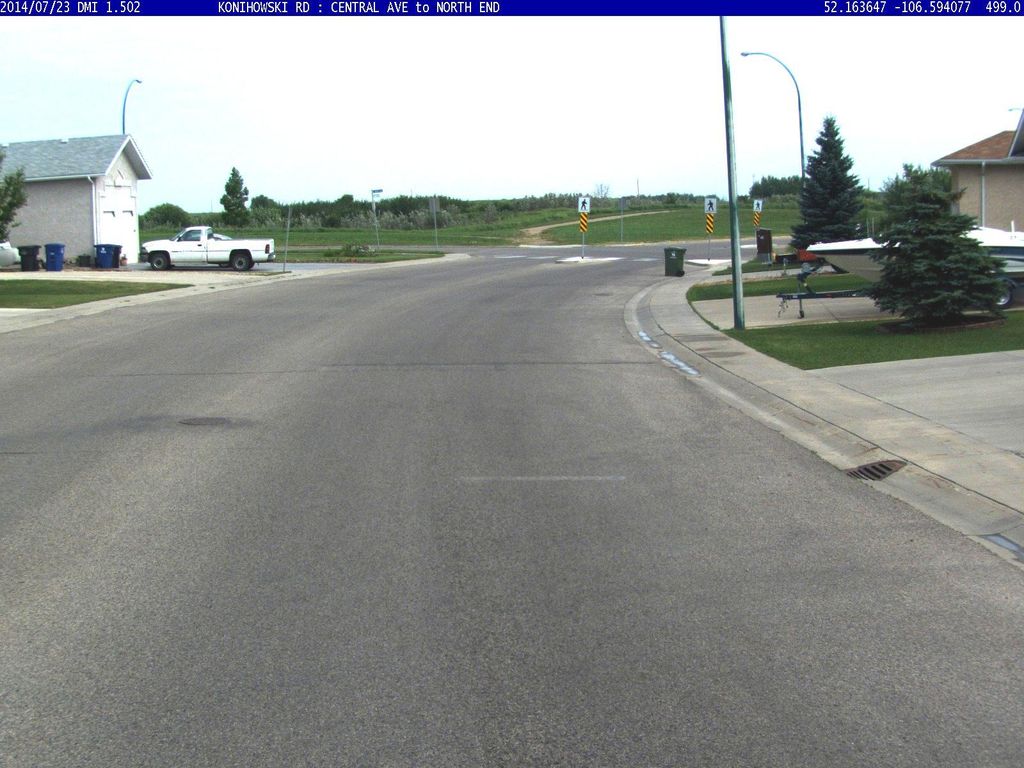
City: saskatoon